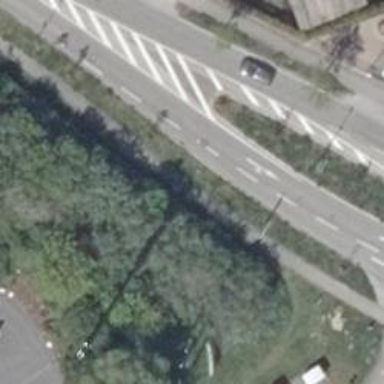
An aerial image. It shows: Primary road with asphalt surface.